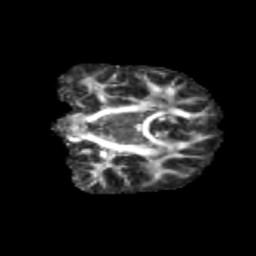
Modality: FA
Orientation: coronal
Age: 11
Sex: male
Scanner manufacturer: siemens
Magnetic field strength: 3 T
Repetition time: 3.8 s
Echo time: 0.07 s